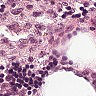
Metastatic tissue present: no